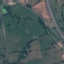
Land use / land cover: Pasture